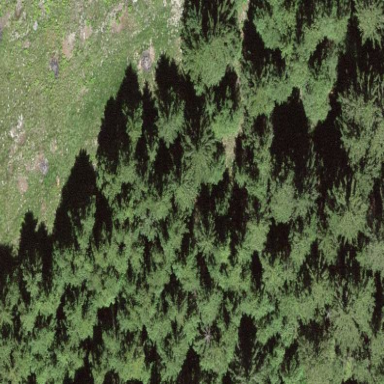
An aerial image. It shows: Forest area.